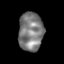
Tissue: lung
Cell type: T cells
Senescence score: 0.2309
Nuclear area (px): 933
Mean DAPI intensity: 124.334